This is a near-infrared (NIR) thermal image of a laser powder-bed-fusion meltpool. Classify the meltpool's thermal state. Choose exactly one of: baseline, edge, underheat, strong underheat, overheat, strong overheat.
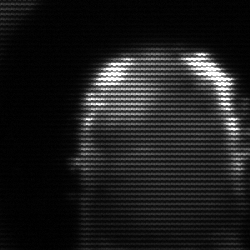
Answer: baseline